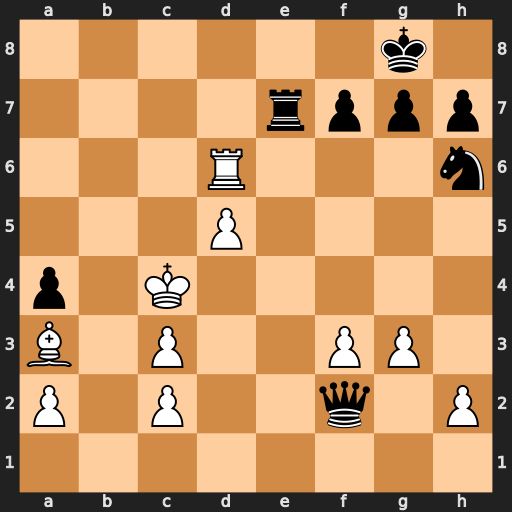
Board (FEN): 6k1/4rppp/3R3n/3P4/p1K5/B1P2PP1/P1P2q1P/8
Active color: w
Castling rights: -
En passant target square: -
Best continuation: Rd8+ Re8 Rxe8#